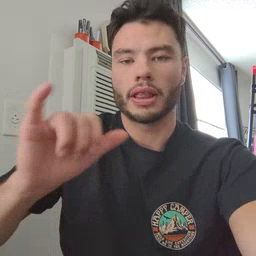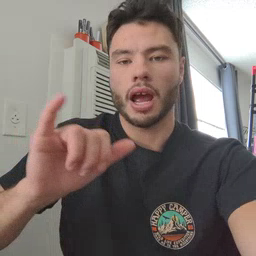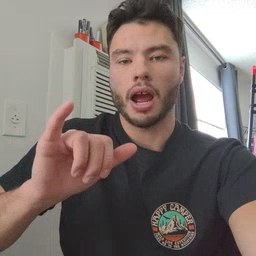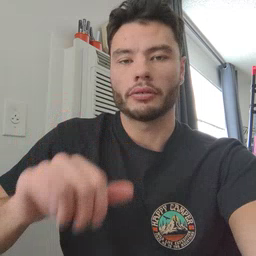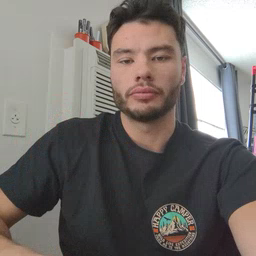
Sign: like